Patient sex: F
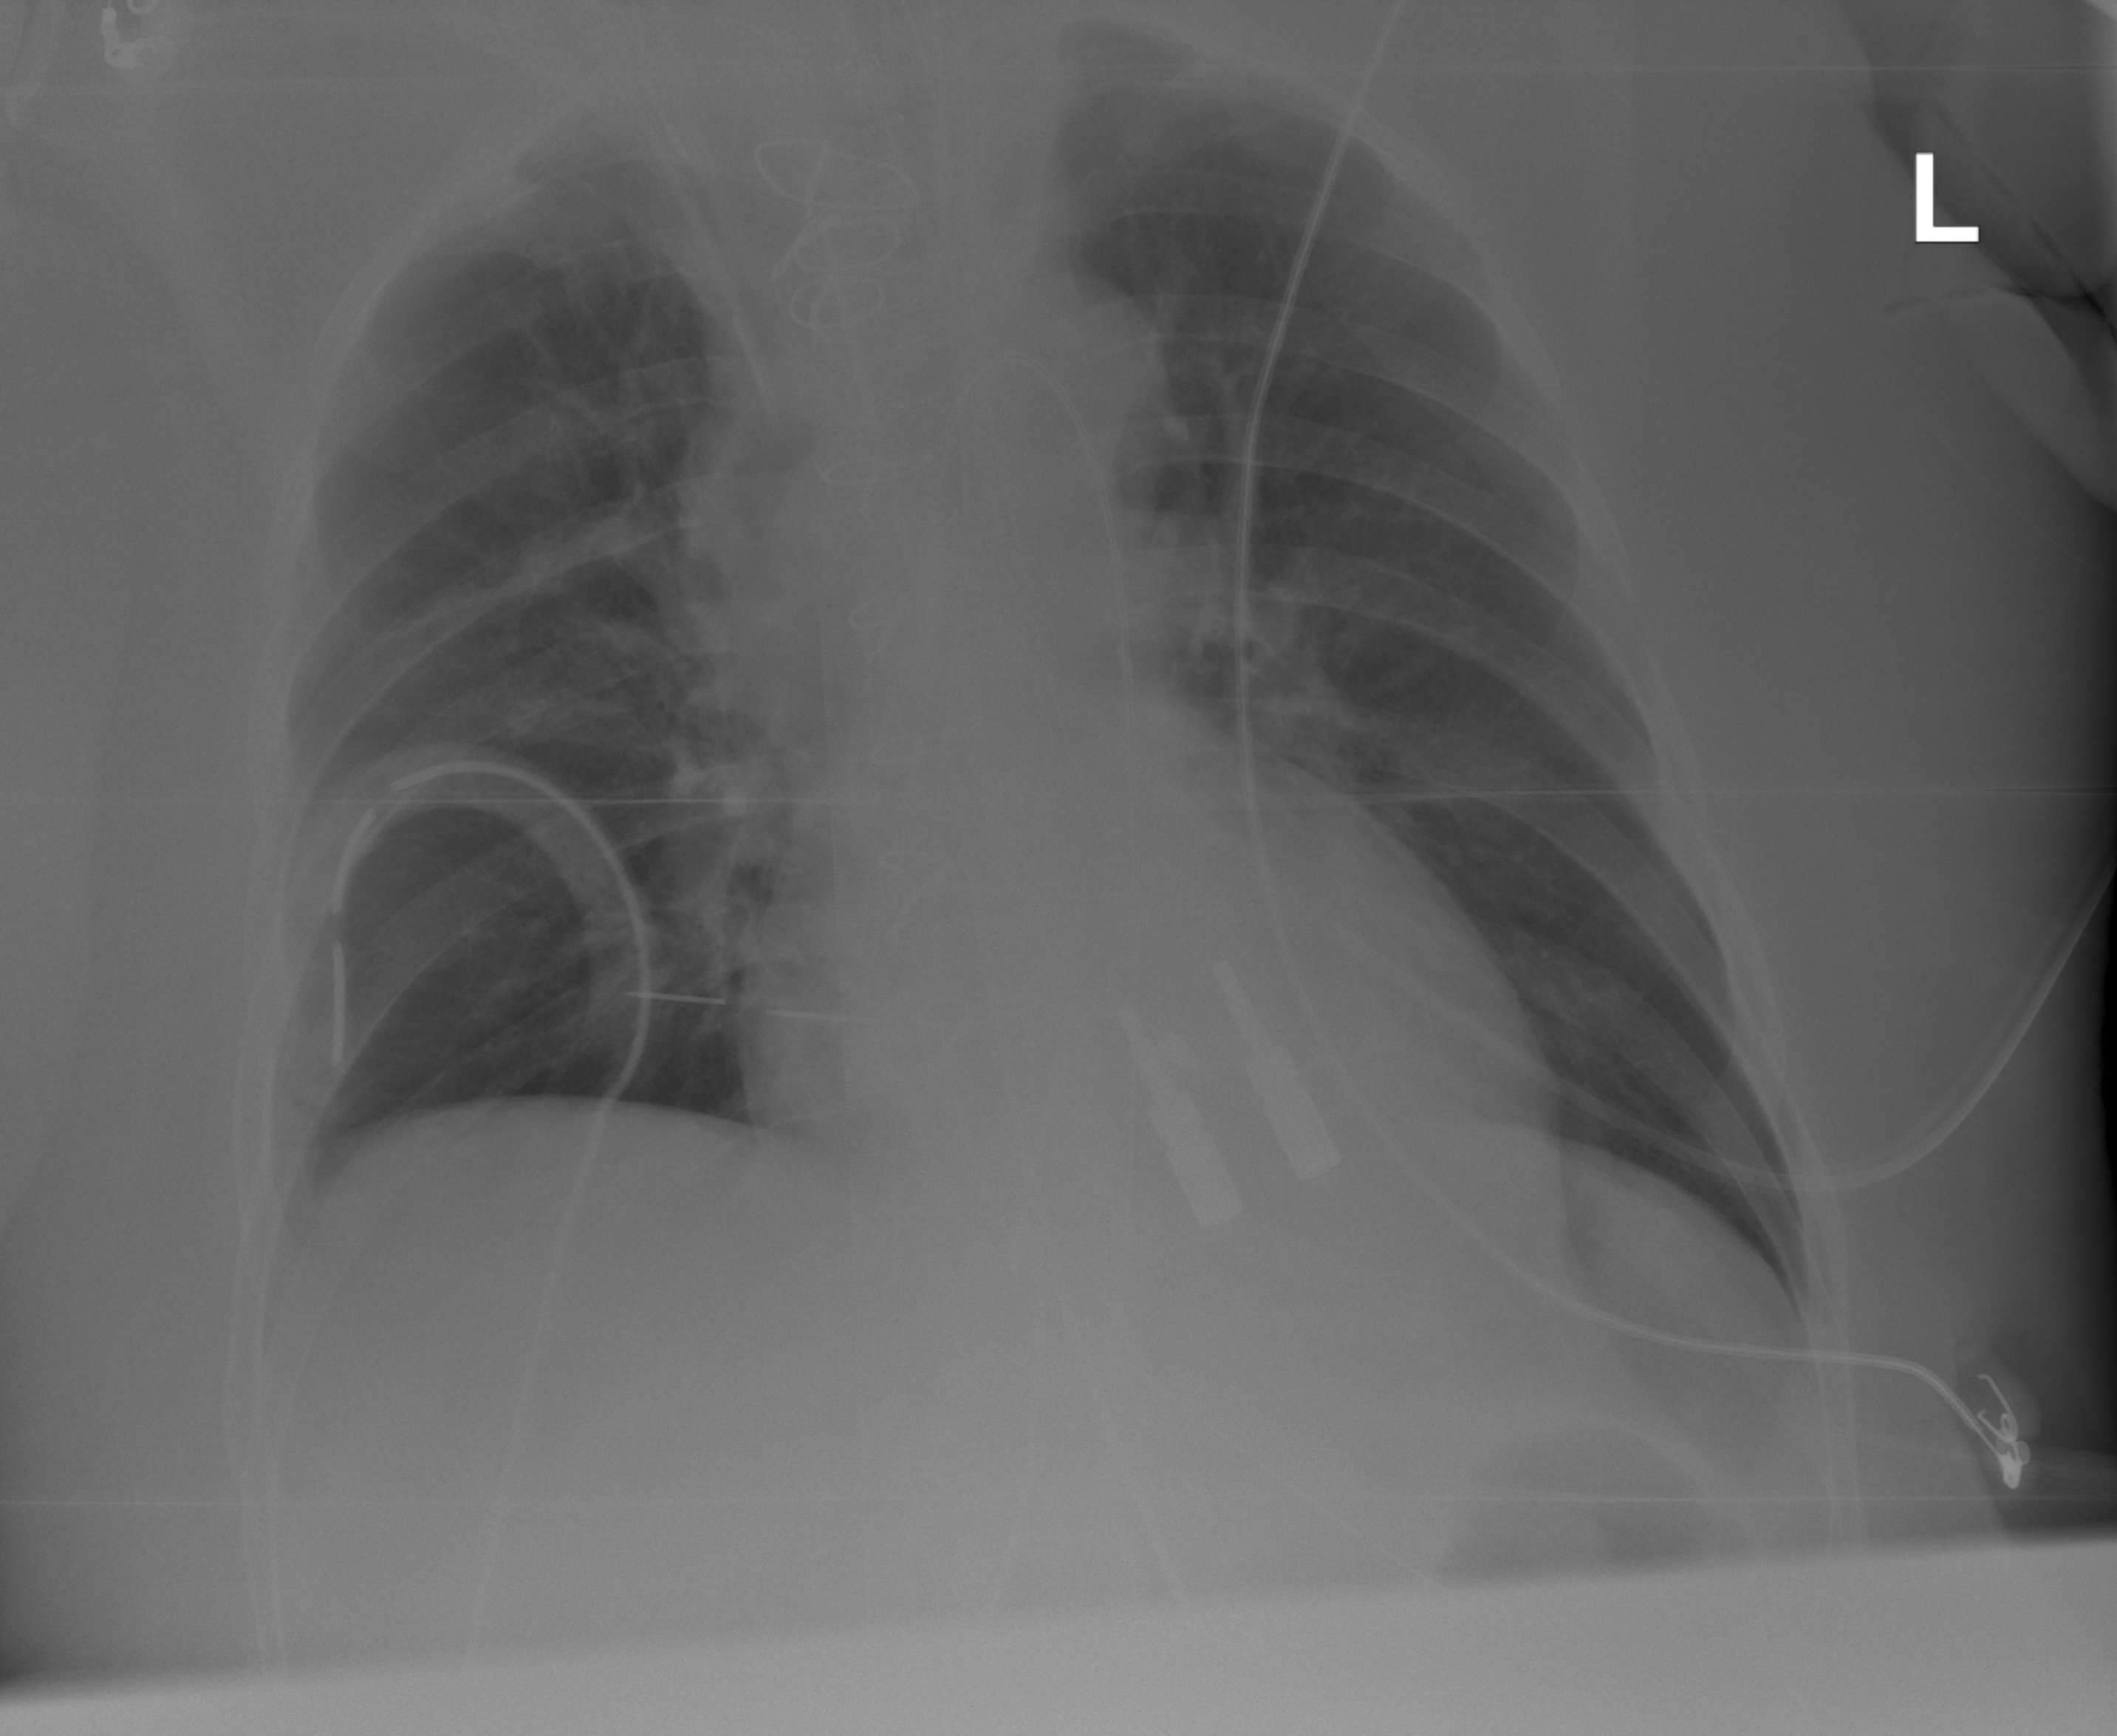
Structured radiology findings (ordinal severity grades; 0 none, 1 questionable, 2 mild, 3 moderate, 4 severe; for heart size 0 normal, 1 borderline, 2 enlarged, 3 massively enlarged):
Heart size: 0
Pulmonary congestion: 1
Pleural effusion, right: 0
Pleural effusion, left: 0
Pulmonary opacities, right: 0
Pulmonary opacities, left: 0
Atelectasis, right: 0
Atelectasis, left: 0